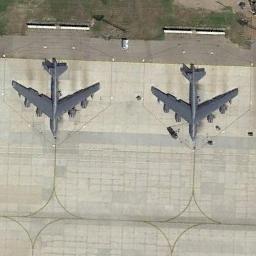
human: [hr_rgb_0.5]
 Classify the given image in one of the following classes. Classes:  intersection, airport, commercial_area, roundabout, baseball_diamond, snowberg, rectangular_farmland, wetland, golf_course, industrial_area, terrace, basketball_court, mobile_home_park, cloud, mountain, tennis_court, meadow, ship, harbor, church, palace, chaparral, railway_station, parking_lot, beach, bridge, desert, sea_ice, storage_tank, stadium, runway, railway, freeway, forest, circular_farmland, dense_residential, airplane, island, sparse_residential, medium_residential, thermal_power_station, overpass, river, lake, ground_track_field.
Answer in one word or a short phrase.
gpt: airplane